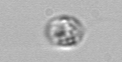
Label: Amoeba